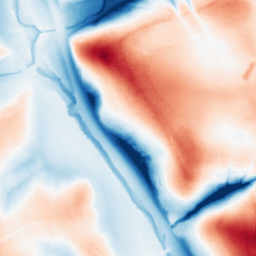
Category: trend_removal
Decomposition family: local_polynomial
Decomposition parameters: window_size: 101
degree: 3
Upsampling method: sinc_hamming
Upsampling parameters: scale: 2
kernel_size: 4
Upsampling scale: 2